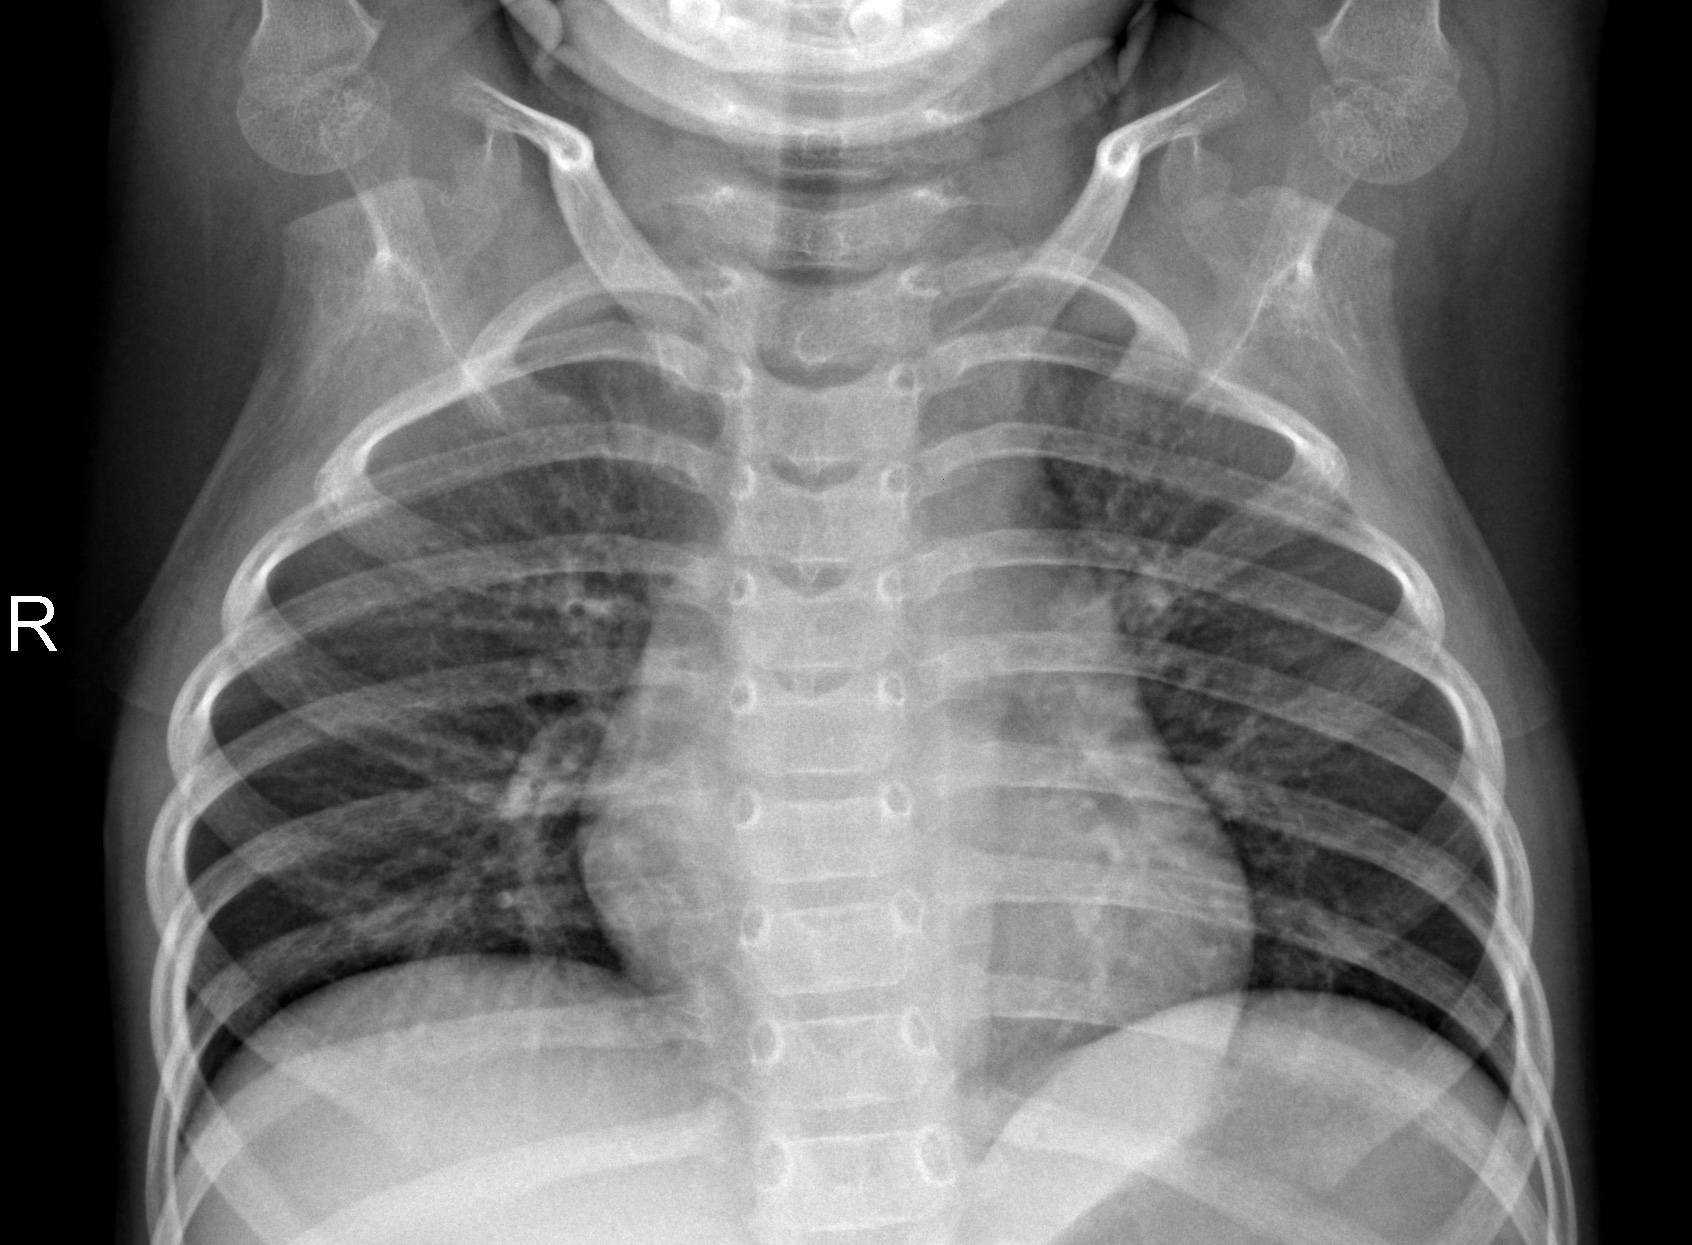
Diagnosis: NORMAL